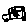
Label: car